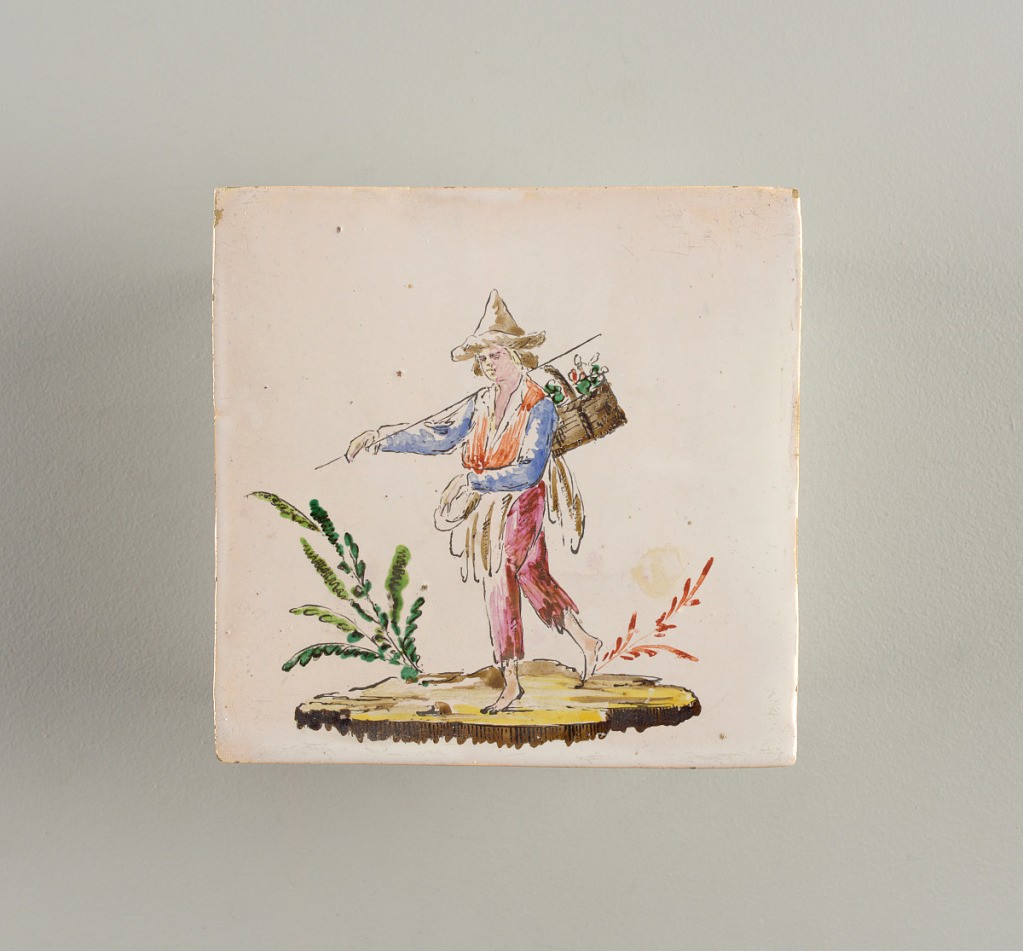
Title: Tile
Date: mid-18th century
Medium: Glazed earthenware, overglaze decoration
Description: Cream-colored clay slightly corrugated on reverse. White glaze, of which traces are shown on reverse. Decorated with figure of a man carrying a basket, wearing a Chinesque cap.